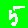
Digit: 5